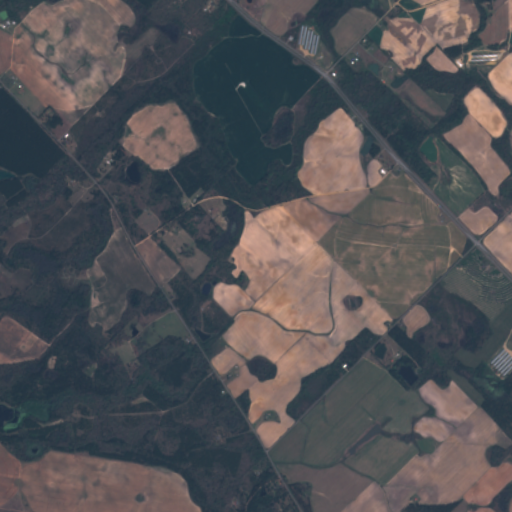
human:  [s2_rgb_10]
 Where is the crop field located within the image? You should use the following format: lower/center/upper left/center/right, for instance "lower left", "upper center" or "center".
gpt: The crop field is located in the upper right of the image.
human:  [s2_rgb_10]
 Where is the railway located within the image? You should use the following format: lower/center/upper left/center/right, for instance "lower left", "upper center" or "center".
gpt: The railway is located in the right of the image.
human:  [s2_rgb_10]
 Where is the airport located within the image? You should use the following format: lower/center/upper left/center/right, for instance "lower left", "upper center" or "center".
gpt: There is no airport in the image.